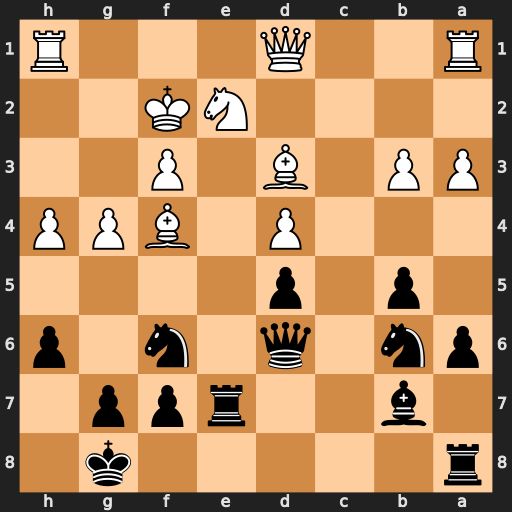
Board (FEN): r5k1/1b2rpp1/pn1q1n1p/1p1p4/3P1BPP/PP1B1P2/4NK2/R2Q3R
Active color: b
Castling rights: -
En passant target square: -
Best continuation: Rxe2+ Kg3 Rg2+ Kxg2 Qxf4